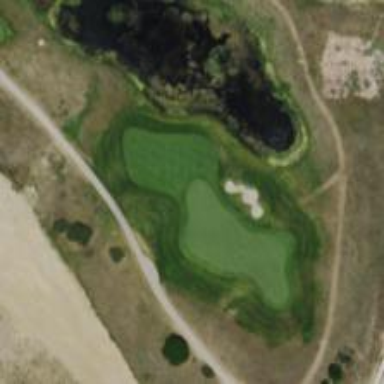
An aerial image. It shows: Golf hole.